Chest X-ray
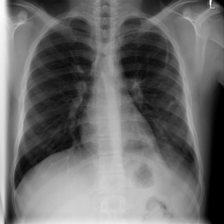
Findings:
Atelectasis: negative
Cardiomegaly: negative
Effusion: negative
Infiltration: negative
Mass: negative
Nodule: negative
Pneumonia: negative
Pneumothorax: negative
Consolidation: positive
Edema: negative
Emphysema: negative
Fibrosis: negative
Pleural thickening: negative
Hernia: negative